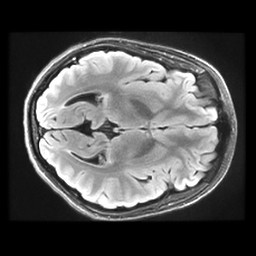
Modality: FLAIR
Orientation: axial
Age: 21
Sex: female
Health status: healthy
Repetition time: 12 s
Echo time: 0.09782 s